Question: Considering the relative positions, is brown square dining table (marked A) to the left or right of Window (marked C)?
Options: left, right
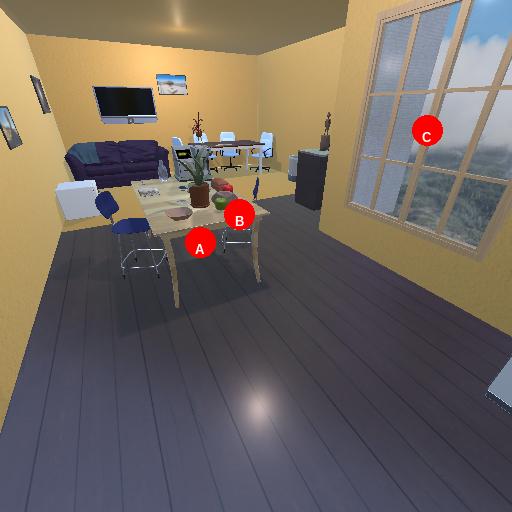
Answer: left